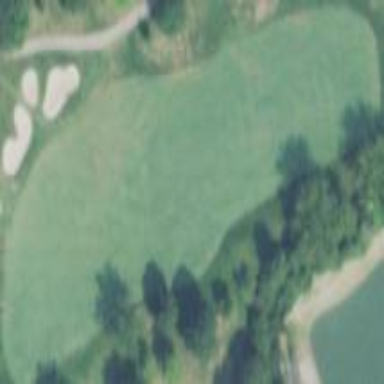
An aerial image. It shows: Grassy area designated as golf fairway.